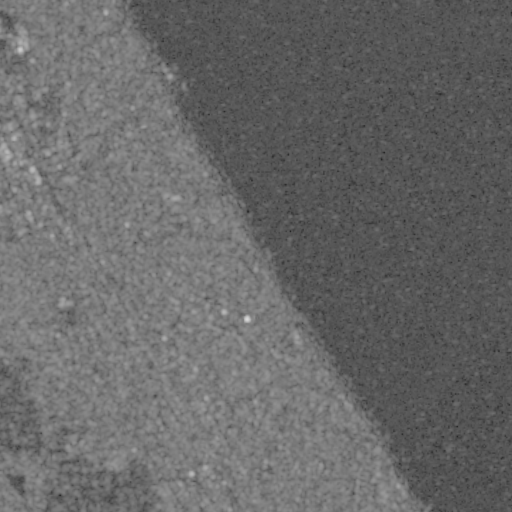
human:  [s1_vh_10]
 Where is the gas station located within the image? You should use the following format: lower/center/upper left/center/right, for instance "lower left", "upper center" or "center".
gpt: The gas station is located in the center left of the image.
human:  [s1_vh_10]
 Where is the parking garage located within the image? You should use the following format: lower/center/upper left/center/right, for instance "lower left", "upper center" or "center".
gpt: The parking garage is located in the upper left of the image.
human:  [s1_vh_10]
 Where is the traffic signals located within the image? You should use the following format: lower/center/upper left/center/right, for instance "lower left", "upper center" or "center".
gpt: The traffic signals is located in the lower left of the image.
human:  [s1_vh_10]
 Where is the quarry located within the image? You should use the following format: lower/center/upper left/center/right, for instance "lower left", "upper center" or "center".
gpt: There is no quarry in the image.

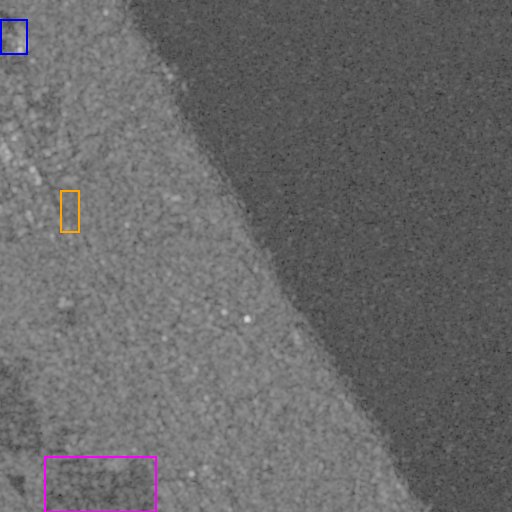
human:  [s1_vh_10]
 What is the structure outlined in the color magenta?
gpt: The structure outlined in magenta is a park.
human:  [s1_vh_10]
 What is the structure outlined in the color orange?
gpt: The structure outlined in orange is a parking lot.
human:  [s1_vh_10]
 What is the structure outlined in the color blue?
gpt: The structure outlined in blue is a building.
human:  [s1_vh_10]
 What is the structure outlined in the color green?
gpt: There is no green outline.